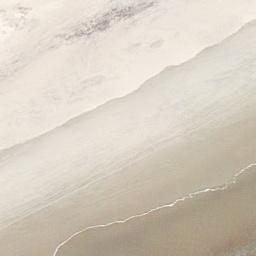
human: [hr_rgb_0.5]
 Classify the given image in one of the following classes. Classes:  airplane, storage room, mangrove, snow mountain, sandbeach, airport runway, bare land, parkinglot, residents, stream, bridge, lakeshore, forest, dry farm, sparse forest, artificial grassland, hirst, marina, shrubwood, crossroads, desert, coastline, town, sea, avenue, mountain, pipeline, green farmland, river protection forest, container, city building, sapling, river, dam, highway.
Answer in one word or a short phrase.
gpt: sandbeach